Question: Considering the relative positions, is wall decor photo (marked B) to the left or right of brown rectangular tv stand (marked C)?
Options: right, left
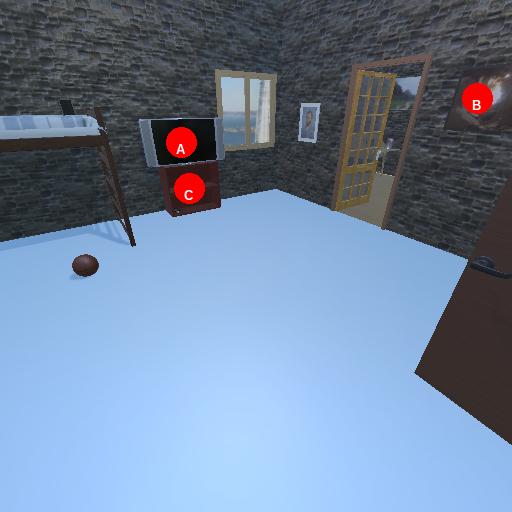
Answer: right